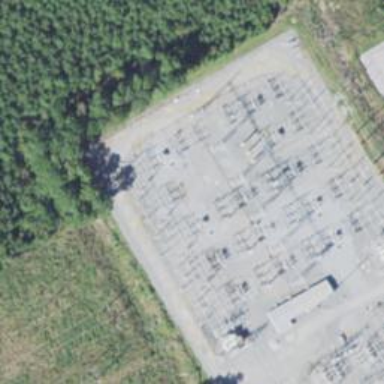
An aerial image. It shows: Switch used for power control.